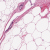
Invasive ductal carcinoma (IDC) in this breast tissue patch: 0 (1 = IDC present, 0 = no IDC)